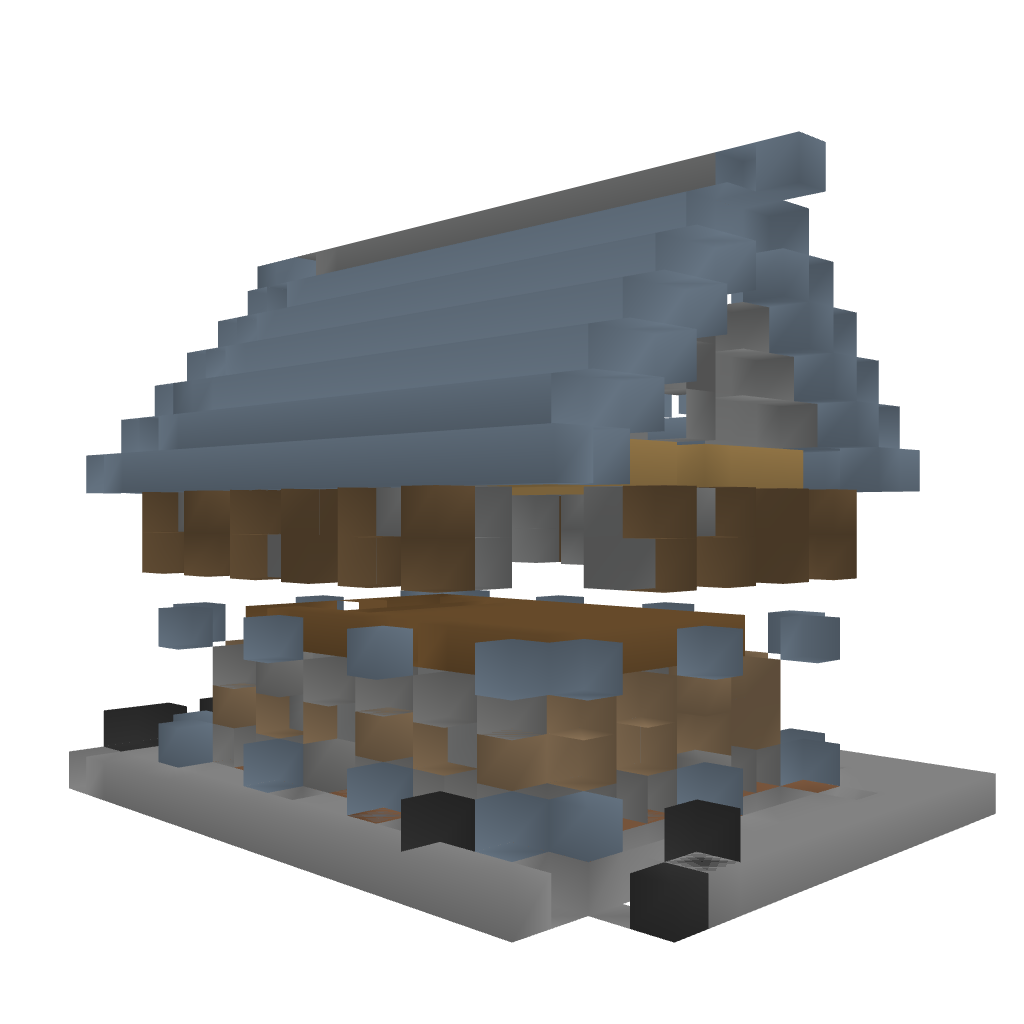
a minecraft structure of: Medieval House Small